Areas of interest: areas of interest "Gas Station"
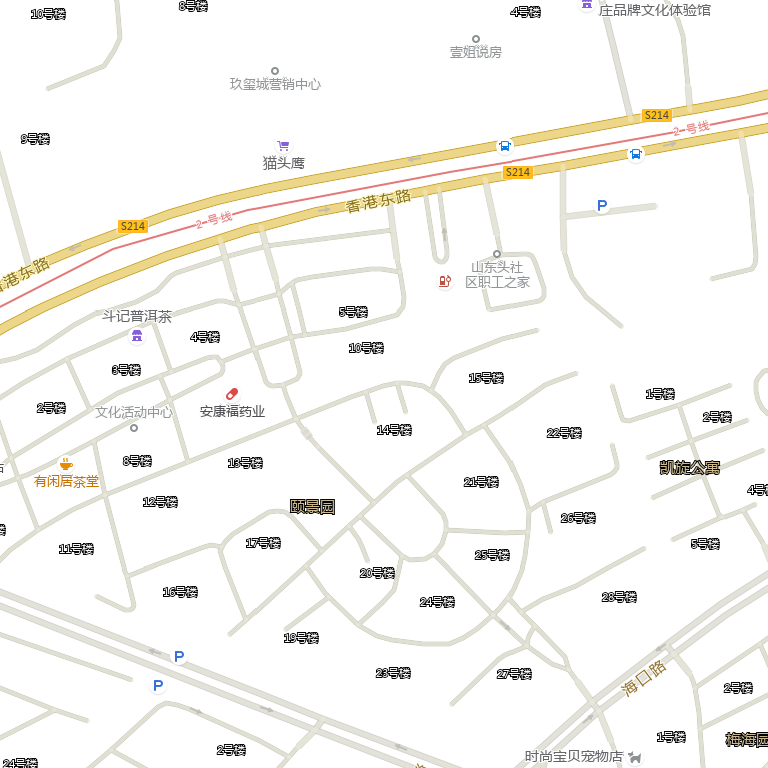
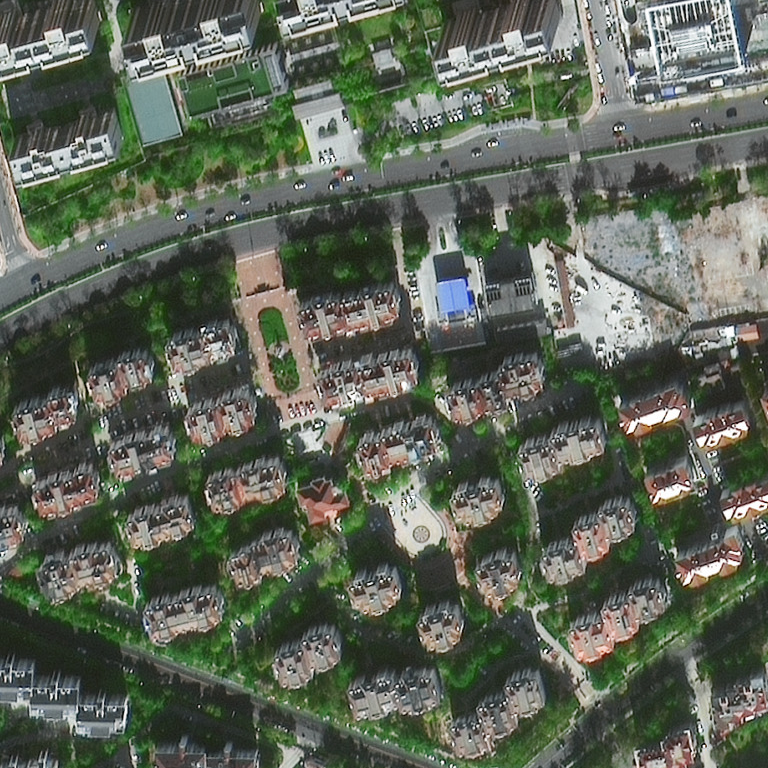